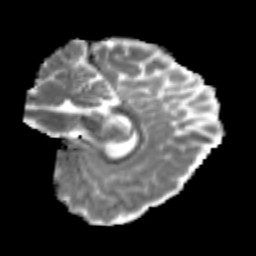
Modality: MD
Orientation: sagittal
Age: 19
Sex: female
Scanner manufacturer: siemens
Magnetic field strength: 3 T
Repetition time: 3.5 s
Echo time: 0.125 s